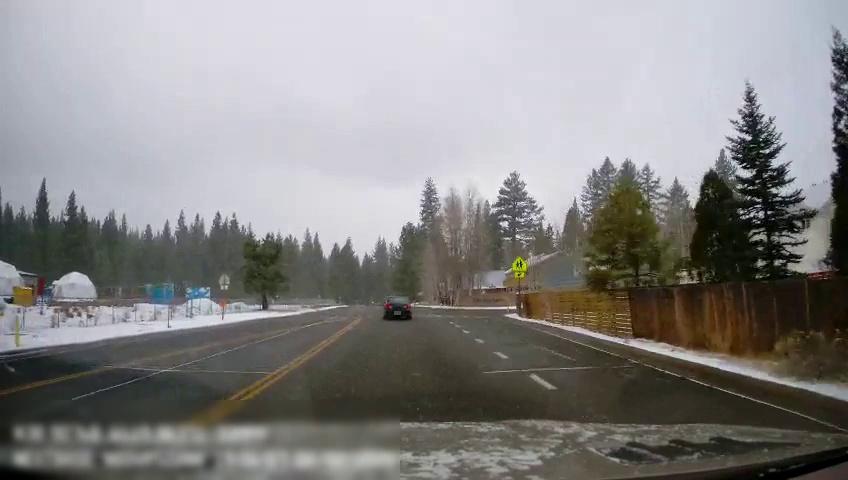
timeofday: Day
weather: Snowy
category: Drivable Space
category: Vehicles | Car
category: Lanes | Alternate Lane
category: Lanes | Current Lane
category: Lanes | Opposite Lane
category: Lanes | Alternate Lane
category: Lanes | Opposite Lane
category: Lanes | Current Lane
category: Traffic | Signs
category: Traffic | Signs